Твердые тела (например металлы) представляют собой кристаллическую решетку из положительно заряженных ионов, между которыми движутся электроны. Электроны взаимодействуют с кристаллической решеткой и друг другом, поэтому для точного описания свойств твердого тела нужно решать крайне сложную многочастичную задачу. Однако в некоторых случаях оказывается, что все влияние взаимодействия сводится к тому, что вместо электронов в кристалле распространяются слабо взаимодействующие друг с другом частицы, уравнения движения которых существенно отличаются от уравнений для свободных электронов. Такие практически не взаимодействующие друг с другом частицы называют квазичастицами. Для простоты их обычно тоже называют электронами. Свойства квазичастиц определяются параметрами кристаллической решетки и величиной взаимодействия электронов и ионов. Для электрона (квазичастицы) зависимость энергии от импульса $\varepsilon(\vec{p})$ может иметь очень сложный вид. Тогда связь скорости и импульса задается соотношениями $$ v_x = \frac{\partial \varepsilon}{\partial p_x}, \quad v_y = \frac{\partial \varepsilon}{\partial p_y}, \quad v_z = \frac{\partial \varepsilon}{\partial p_z}. $$ Скорость понимается в обычном смысле — как производная соответствующей координаты по времени. Выражение для силы, действующей на электрон во внешних электрических и магнитных полях такое же, как и в случае движения в вакууме и уравнения движения имеют вид $$ \frac{d\vec{p}}{dt} =\vec{F}. $$ Заряд электрона равен $-q$, $q > 0$. В этой задаче вам предстоит рассмотреть некоторые случаи движения квазичастиц (электронов) с заданной зависимостью $\varepsilon(\vec{p})$. В части C вы сможете изучить еще один тип квазичастиц — фононы, представляющие собой колебания кристаллической решетки.
Часть A. Блоховские осцилляции (2 балла)
Пусть зависимость энергии электрона от импульса имеет вид $$\varepsilon(p) = \varepsilon_0 (3 - \cos(ap_x) - \cos( ap_y) - \cos (ap_z)).$$ Найдите его ускорение в момент времени, когда импульс равен $p_x = \dfrac{\pi}{2 a}$, $p_y = \dfrac{\pi}{3 a}$, $p_z = 0$, а компоненты действующей на электрон силы $F_x$, $F_y$, $F_z$.
Пусть электрон с $\varepsilon(\vec{p})$ из движется в постоянном электрическом поле величины $E$, направленном вдоль оси $x$. Начальные координаты и проекции импульса равны нулю. Заряд электрона $-q$. Найдите его закон движения $x(t)$.
Часть B. Движение в магнитном поле (4 балла) В этой части будем рассматривать движение электрона в постоянном магнитном поле $\vec{B}$.
Концентрация свободных электронов в некотором веществе равна $n$, зависимость $\varepsilon(p)$ как в . В начальный момент времени включается постоянное электрическое поле $E$, направленное вдоль оси $x$. Найдите зависимость плотности тока $j$ от времени.
Пусть зависимость энергии от импульса $\varepsilon(\vec{p})$ произвольна. Докажите, что энергия $\varepsilon$ и проекция импульса на направление магнитного поля сохраняются. Дальше будем считать, что магнитное поле величины $B$ направлено вдоль оси $z$, а движение электрона происходит в плоскости $xy$.
Пусть зависимость энергии от импульса имеет вид $$\varepsilon = \frac{p_x^2}{2 m_x} + \frac{p_y^2}{2 m_y} .$$ Энергия электрона равна $\varepsilon$. Найдите частоту движения $\omega$. Изобразите траекторию движения частицы на плоскости $xy$, укажите характерные размеры и направление движения. Начало координат поместите в центре симметрии траектории. Пусть теперь в дополнение к магнитному полю на электрон из действует электрическое поле $E$, направленное вдоль оси $x$. Начальные значения координаты и импульса электрона равны нулю.
Найдите годограф вектора импульса электрона (траекторию, по которой движется конец вектора импульса, если его откладывать от одной точки). Изобразите его на плоскости $p_x$, $p_y$. Укажите характерные размеры.
Найдите закон движения $x(t)$, $y(t)$. Электрическое поле снова равно нулю. Зависимость энергии электрона от импульса имеет вид $$\varepsilon = \varepsilon_0(1 - \cos (ap_x)) + \frac{p_y^2}{2 m_y}.$$
Часть C. Распад фонона (4 балла) Другой тип квазичастиц, встречающихся в физике твердого тела — фононы, которые представляют собой колебания кристаллической решетки. По своим свойствам они похожи на фотоны, однако из-за особенностей решетки зависимость энергии от импульса нелинейна. Пусть зависимость энергии от импульса для фонона имеет вид $$\varepsilon(p) = u p + \alpha p^3.$$ Здесь $u$ — скорость звука в кристалле, постоянная $\alpha$ задает величину дисперсии. В этой части будем считать, что второе слагаемое много меньше первого, $\alpha p^3 \ll up$. В отличие от фотона, фонон при определенных условиях может распасться на два фонона. Исследуем этот процесс. Пусть импульс исходного фонона равен $p$, и он распадается на два фонона с импульсами $q_1$ и $q_2$, которые движутся под углами $\theta_1$, $\theta_2$ с направлением движения исходного фонона.
Если энергия больше минимального значения, траектории на плоскости становятся незамкнутыми, и частица может неограниченно далеко некотором направлении. Найдите эту минимальную энергию $\varepsilon_{min}$. При энергии $\varepsilon > \varepsilon_{min}$ изобразите траекторию, укажите характерные геометрические размеры. Наличие незамкнутых электронных орбит существенно меняет свойства материала. В частности, такие орбиты определяют поведение сопротивления в сильных магнитных полях.
Сначала пренебрежем дисперсией и рассмотрим случай $\alpha = 0$. При каких углах $\theta_1$, $\theta_2$ возможен распад? Далее будем рассматривать случай $\alpha \ne 0$. Оказывается, что в случае малого импульса исходного фонона $p$, углы $\theta_1$, $\theta_2$ также малы.
Выразите модуль импульса второго фонона $q_2$ через $p$, $q_1$, $\theta_1$. Получите выражение выражение в пределе малых $\theta_1$ с точностью до второго порядка по $\theta_1$.
Зависимость импульса излучаемого фонона от угла при малых углах имеет вид $$q_1(\theta_1) = A + B \theta_1.$$ Определите постоянные $A$, $B$. Выразите их через $p$, $u$, $\alpha$.
При каком знаке постоянной $\alpha$ распад возможен?
Найдите максимальный угол $\theta_{max}$, под которым может излучаться фонон. При каком условии на $p$ импульс фонона можно считать малым?
Выразите угол $\theta_2$, под которым излучается второй фонон, через $\theta_1$, $p$, $u$, $\alpha$. Считайте углы малыми, учитывайте вклады первого порядка по $\theta_1$, $\theta_2$.
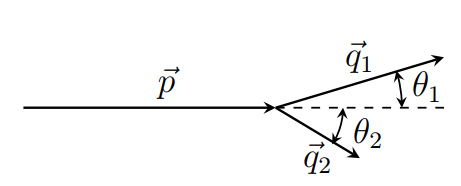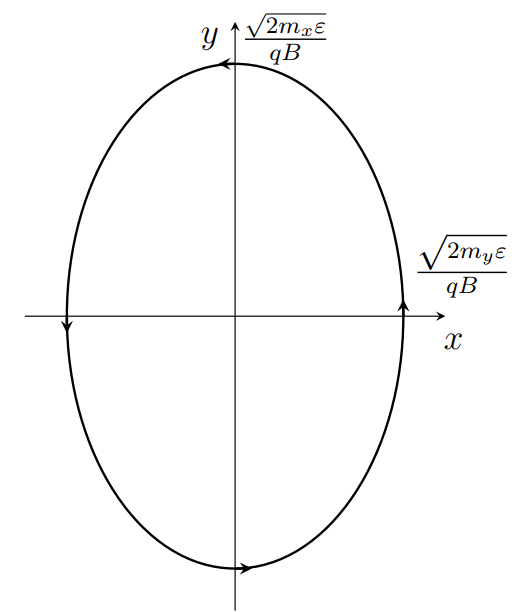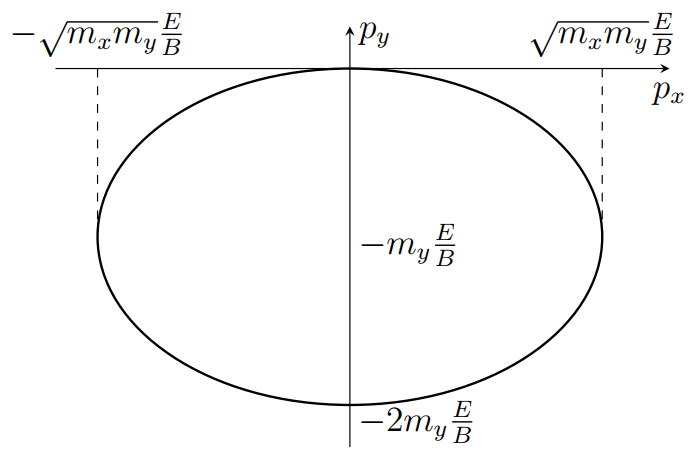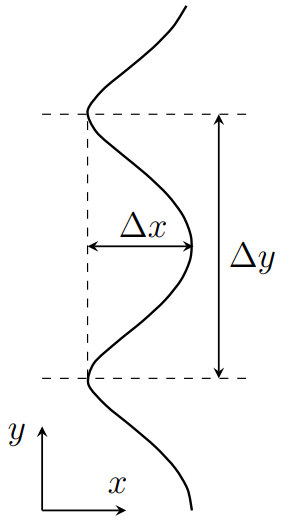
Пусть зависимость энергии электрона  от импульса имеет вид  $$\varepsilon(p) = \varepsilon_0 (3 - \cos(ap_x) - \cos( ap_y) - \cos (ap_z)).$$  Найдите его ускорение в момент времени, когда импульс равен $p_x = \dfrac{\pi}{2 a}$, $p_y = \dfrac{\pi}{3 a}$, $p_z = 0$, а компоненты действующей на электрон силы $F_x$, $F_y$, $F_z$.
Решение: Выразим скорость электрона через его импульс:$$v_x = \frac{\partial \varepsilon}{\partial p_x} = \varepsilon_0 a \sin (a p_x),$$аналогично для остальных двух компонент$$v_y = \varepsilon_0 a \sin(a p_y), \; v_z = \varepsilon_0 a \sin(a p_z). $$Из уравнения движения $\dfrac{d}{dt}\vec{p} = \vec{F}$. Выразим ускорение через производную импульса:$$a_x = \dot{v}_x = \varepsilon_0 a^2 \cos (a p _x) \dot{p}_x = \varepsilon_0 a^2 \cos(a p_x) F_x.$$Формулы остальных компонент аналогичны. Для значений импульса из условия
Ответ: $$a_x = 0, \; a_y = \frac{1}{2} \varepsilon_0 a^2 F_y, \; a_z = \varepsilon_0 a^2 F_z.$$

Пусть  электрон с $\varepsilon(\vec{p})$ из A1 движется в постоянном электрическом поле величины $E$, направленном вдоль оси $x$.  Начальные координаты и проекции импульса равны нулю. Заряд электрона $-q$. Найдите его закон движения $x(t)$.
Решение: На электрон действует сила $F_x = - q E$, поэтому импульс$$p_x = - q E t,$$а соответствующая скорость$$v_x = -a \varepsilon_0 \sin(aqE t). $$Остальные проекции скорости равны нулю. Интегрируя, найдем зависимость координаты $x$ от времени
Ответ: $$x(t) = -\frac{\varepsilon_0}{q E}(1 - \cos(a q Et ))$$

Концентрация свободных электронов в некотором веществе равна $n$, зависимость $\varepsilon(p)$ как в A1 . В начальный момент времени включается постоянное электрическое поле $E$, направленное вдоль оси $x$. Найдите зависимость плотности тока $j$ от времени.
Решение: Плотность тока выражается через скорость и концентрацию электронов$$j_x = - n q v_x = n q a \varepsilon_0 \sin (a q E t).$$
Ответ: $$j_x = n q a \varepsilon_0 \sin (a q E t).$$

Пусть зависимость энергии от импульса $\varepsilon(\vec{p})$ произвольна. Докажите, что энергия $\varepsilon$ и проекция импульса на направление магнитного поля сохраняются.
Решение: Уравнение движения$$\dot{\vec{p}} = - q \vec{v} \times \vec{B}.$$Производная энергии по времени$$\frac{d \varepsilon} {dt} = \frac{\partial \varepsilon}{\partial p_x} \dot{p}_x + \frac{\partial \varepsilon}{\partial p_y} \dot{p}_y +\frac{\partial \varepsilon}{\partial p_z} \dot{p}_z = v_x \dot{p}_x + v_y \dot{p}_y + v_z \dot {p}_z = \vec{v} \dot{\vec{p}}.$$Подставляя выражение для производной импульса, получим$$\dot{\varepsilon} = \vec{v} \cdot\left(- q \vec{v} \times \vec{B}\right) = 0.$$Умножив уравнение движения скалярно на магнитное поле получим$$\frac{d}{dt} (\vec{B}{\vec{p}}) = \vec{B} \dot{\vec{p}} = - q \vec{B} (\vec{v} \times \vec{B}) = 0,$$то есть проекция импульса на магнитное поле постоянна.
Ответ: $$\dot{\varepsilon} = \vec{v} \cdot\left(- q \vec{v} \times \vec{B}\right) = 0.$$

Пусть зависимость энергии от импульса имеет вид  $$\varepsilon = \frac{p_x^2}{2 m_x} + \frac{p_y^2}{2 m_y} .$$  Энергия электрона равна $\varepsilon$. Найдите частоту движения $\omega$. Изобразите траекторию движения частицы на плоскости $xy$, укажите характерные размеры и направление движения. Начало координат поместите в центре симметрии траектории.
Решение: Запишем уравнения движения:\begin{align*}m_x\dot{v}_x &= - q v_y B;\\m_y \dot{v}_y &= q v_x B.\end{align*}Исключим из первого уравнения $v_y$ продифференцировав его и выразив $\dot{v}_y$ из второго уравнения. Получим$$m_x \ddot{v}_x = - q \dot{v}_y B = - \frac{q^2 B^2}{m_y} v_x,$$то есть$$\ddot{v}_x = - \frac{q^2 B^2}{m_x m_y} v_x.$$Это уравнение гармонических колебаний с частотой $$\omega = \frac{qB}{\sqrt{m_x m_y}}.$$ Зависимость скорости от времени имеет вид $$v_x = A \cos (\omega t + \varphi),$$где амплитуду $A$ можно найти, зная энергию электрона:$$A = \sqrt{\frac{2\varepsilon}{m_x}}.$$Вторую компоненту скорости можно найти из уравнения движения$$v_y = - \frac{m_x}{q B} \dot{v}_x = \sqrt{\frac{2\varepsilon}{m_x}} \frac{\omega}{qB} \sin(\omega t + \varphi) = \sqrt{\frac{2 \varepsilon}{m_y}} \sin (\omega t + \varphi).$$Интегрируя, получим траекторию частицы\begin{align*}x(t) &= \sqrt{\frac{2 \varepsilon}{m_x}} \frac{1}{\omega} \sin(\omega t + \varphi) = \frac{\sqrt{2 m_y \varepsilon}}{q B} \sin (\omega t + \varphi);\\y(t ) &= - \frac{\sqrt{2 m_x \varepsilon}}{qB} \cos (\omega t + \varphi).\end{align*}Таким образом, траектория представляет собой эллипс с полуосями$$A_x = \frac{\sqrt{2 m_y \varepsilon}}{q B},\; A_y = \frac{\sqrt{2 m_x \varepsilon}}{qB}.$$Движение происходит против часовой стрелки.
Ответ: $$\omega = \frac{qB}{\sqrt{m_x m_y}}, \; A_x = \frac{\sqrt{2 m_y \varepsilon}}{q B},\; A_y = \frac{\sqrt{2 m_x \varepsilon}}{qB}.$$

Найдите годограф вектора импульса электрона (траекторию, по которой движется конец вектора импульса, если его откладывать от одной точки). Изобразите его на плоскости $p_x$, $p_y$. Укажите характерные размеры.
Решение: С учетом электрического поля уравнения движения\begin{align*}m_x\dot{v}_x &= -qE- q v_y B;\\m_y \dot{v}_y &= q v_x B.\end{align*}Введем новую переменную $u_y$ с помощью соотношения$$v_y = - \frac{E}{B} + u_y,$$тогда уравнения движения примут такой же вид, как и в предыдущей части:\begin{align*}m_x\dot{v}_x &= - q u_y B;\\m_y \dot{u}_y &= q v_x B.\end{align*}Начальные условия$$v_x (0) = 0 ,\; v_y(0) = 0, \; u_y(0) = \frac{E}{B}.$$С учетом этого решение$$v_x = -\sqrt{\frac{m_y}{m_x}}\frac{E}{B} \sin \omega t;\; v_y =- \frac{E}{B}(1- \cos \omega t).$$Тогда импульсы$$p_x =- \sqrt{m_x m_y} \frac{E}{B} \sin \omega t, \;p_y = -m_y \frac{E}{B}(1 - \cos \omega t ).$$

Найдите закон движения $x(t)$, $y(t)$.
Решение: Интегрируя скорости из предыдущего пункта, получим
Ответ: \begin{align*}x(t) &= -\frac{m_y E}{qB^2} (1 - \cos \omega t)\\y(t) &= - \frac{E}{B} t + \frac{\sqrt{m_x m_y} E}{q B^2} \sin \omega t, \; \omega = \frac{qB}{\sqrt{m_x m_y}}.\end{align*}

Если энергия больше минимального значения, траектории на плоскости становятся незамкнутыми, и частица может неограниченно далеко некотором направлении. Найдите эту минимальную энергию $\varepsilon_{min}$. При энергии $\varepsilon > \varepsilon_{min}$ изобразите траекторию, укажите характерные геометрические размеры.
Решение: Запишем уравнения движения$$\dot{\vec{p}} = - q \vec{v} \times \vec{B} = - q \dot{\vec{r}}\times \vec{B}.$$Интегрируя, получаем$$\Delta \vec{p} = - q \Delta \vec{r} \times \vec{B}.$$Умножим это равенство векторно на $\vec{B}$.$$\Delta \vec{p} \times \vec{B} = - q(\Delta \vec{r} \times \vec{B}) \times \vec{B} = q B^2 \Delta \vec{r}.$$Таким образом, вектор перемещения можно выразить через изменение импульса$$\Delta \vec{r} = \frac{1}{qB^2} \Delta \vec{p} \times \vec{B}.$$Рассмотрим сначала в импульсном пространстве. Из постоянства энергии следует, что годограф импульса — поверхность$$\frac{p^2_y}{2m_y} + \varepsilon_0 (1 - \cos ap_x) = \varepsilon = const.$$Уравнение этой поверхности можно представить в виде$$p_y = \pm \sqrt{2 m_y (\varepsilon - \varepsilon _0 + \varepsilon _0 \cos a p_x)}.$$В том случае, если $\varepsilon \le 2 \varepsilon_0$, годограф представляет собой замкнутую кривую. Тогда траектория также будет замкнутой кривой. Если же $\varepsilon > 2 \varepsilon_0$, годограф импульса — незамкнутая кривая, направленная вдоль оси $x$. Тогда траектория движения частицы - кривая, направленная вдоль $y$, причем зависимость $x(y)$ — периодическая. Найдем период этой функции и ширину полосы вдоль оси $x$, которую она занимает.$$\Delta y = \frac{1}{qB} \frac{2\pi}{a}, \; \Delta x = \frac{1}{qB} \Delta p_y = \frac{\sqrt{2 m_y}}{qB} (\sqrt{\varepsilon} - \sqrt{\varepsilon - 2 \varepsilon _0}). $$

Сначала пренебрежем дисперсией и рассмотрим случай $\alpha = 0$. При каких углах $\theta_1$, $\theta_2$ возможен распад?
Решение: Запишем законы сохранения энергии и импульса:$$u p = u q_1 + u q_2,\; \vec{p} = \vec{q}_1 + \vec{q}_2.$$Поскольку длина вектора $\vec{p}$ равна сумме длин остальных двух векторов, все три вектора должны быть направлены в одну и ту же сторону.
Ответ: $\theta_1 = \theta_2 = 0$

Выразите модуль импульса второго фонона $q_2$ через $p$, $q_1$, $\theta_1$. Получите выражение выражение в пределе малых $\theta_1$ с точностью до второго порядка по $\theta_1$.
Решение: Из закона сохранения импульса$$\vec{q}_2 = \vec{p} - \vec{q}_1.$$Отсюда$$q_2^2 = p^2 + q_1^2 - 2 p q_1 \cos \theta_1 = p^2 + q_1^2 - 2 p q_1 (1 - \theta_1^2/2) = (p - q_1)^2+ p q_1 \theta_1^2.$$Извлечем корень и разложим в ряд до требуемого порядка$$q_2 = \sqrt{ (p - q_1)^2+ p q_1 \theta_1^2} \approx p - q_1 + \frac{p q_1}{2(p - q_1)} \theta_1^2$$

Зависимость импульса излучаемого фонона от угла при малых углах имеет вид $$q_1(\theta_1) = A + B \theta_1.$$  Определите постоянные $A$, $B$. Выразите их через $p$, $u$, $\alpha$.
Решение: Запишем закон сохранения энергии $$u p + \alpha p^3 = u q_1 + \alpha q_1^3 + u q_2 + \alpha q_2^3.$$Подставим выражение для $q_2$:$$u p + \alpha p^3 = u q_1 + \alpha q_1^3 + u \left(p - q_1 + \frac{p q_1}{2(p - q_1)} \theta_1^2\right) + \alpha \left( p - q_1 + \frac{p q_1}{2(p - q_1)} \theta_1^2\right)^3.$$Раскроем скобки и оставим вклады порядка $\theta_1^2$:$$\alpha p^3 = \alpha q^3 + \frac{u p q_1}{2 (p - q_1)} \theta_1^2 +\alpha (p - q_1)^3 + \frac{3 \alpha}{2} p q_1 (p - q_1)\theta_1^2.$$Перенесем слагаемые, не зависящие от угла, налево:$$\alpha (p^3 - q_1^3 - (p-q_1)^3) = \frac{u p q_1 \theta_1^2}{2(p - q_1)} \left( 1 + \frac{3 \alpha}{u } (p - q_1)^2\right).$$Вторым слагаемым в скобках в правой части можно пренебречь в силу условия $\alpha p^3 \ll u p$, в левой части раскроем скобки и получим$$3 \alpha (p - q_1) p q_1 = \frac{u p q_1 \theta_1^2}{2(p - q_1)}.$$Отсюда $$(p-q_1 )^2 = \frac{u }{6 \alpha} \theta_1^2, \; q_1 = p - \sqrt{\frac{u}{6 \alpha}} \theta_1.$$
Ответ: $$A = p, \; B = - \sqrt{\frac{u}{6 \alpha}}.$$

При каком знаке постоянной  $\alpha$ распад возможен?
Решение: У уравнения в предыдущем пункте есть решение, если $\alpha > 0$.
Ответ: $\alpha > 0$

Найдите максимальный угол $\theta_{max}$, под которым может излучаться фонон. При каком условии на $p$ импульс фонона можно считать малым?
Решение: Максимальный угол достигается при минимальном импульсе испускаемого фонона $q_1 \to 0$. Тогда из выражения для $q_1$ находим$$\theta_{\max} = \sqrt{\frac{6 \alpha}{u}} p.$$Вся задача решалась в приближении малых углов. Это приближение работает при условии $\theta_{max} \ll 1$, то есть $$p \ll \sqrt{\frac{u}{\alpha}}.$$
Ответ: $$\theta_{\max} = \sqrt{\frac{6 \alpha}{u}} p.$$

Выразите угол $\theta_2$, под которым излучается второй фонон, через $\theta_1$, $p$, $u$, $\alpha$. Считайте углы малыми, учитывайте вклады первого порядка по $\theta_1$, $\theta_2$.
Решение: Из результатов $\mathrm{C3}$ следует, что импульсы фононов выражаются через углы излучения как $$q_1 = p - \sqrt{\frac{u}{6 \alpha}} \theta_1, \; q_2 = p - \sqrt{\frac{u}{6 \alpha}} \theta_2.$$ Запишем проекцию закона сохранения импульса на ось, перпендикулярную направлению движения исходного фонона:\begin{align*}q_1 \theta_1 &= q_2 \theta_2, \\p \theta_1 - \sqrt{\frac{u}{6 \alpha}} \theta_1^2 &= p \theta_2 - \sqrt{\frac{u}{6 \alpha}} \theta_2^2.\end{align*}Перегруппируем слагаемые:$$p(\theta_1 - \theta_2) = \sqrt{\frac{u}{6 \alpha}} (\theta_1^2 -\theta_2^2), \;p = \sqrt{\frac{u}{6 \alpha}} (\theta_1 + \theta_2).$$
Ответ: $$\theta_2 = \sqrt{\frac{6 \alpha}{u}} p - \theta_1$$
Темы:
T, Механика, Динамика, Сборы XY, Y, 2023, Дисперсионное соотношение, Квазичастицы